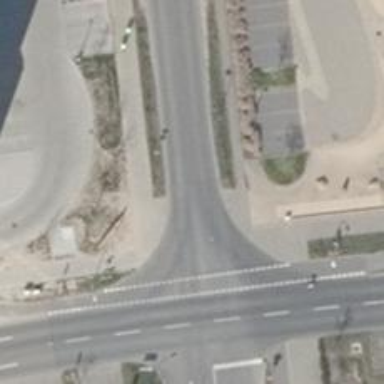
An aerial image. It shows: Road with traffic signals controlling the flow of traffic.